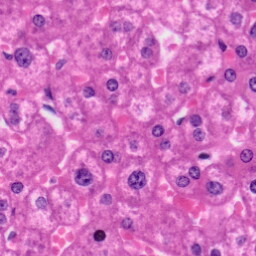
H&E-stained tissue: Liver